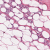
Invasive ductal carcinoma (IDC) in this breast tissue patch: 0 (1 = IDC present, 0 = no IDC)